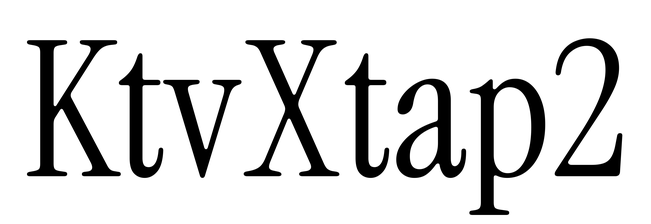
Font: InstrumentSerif-Regular